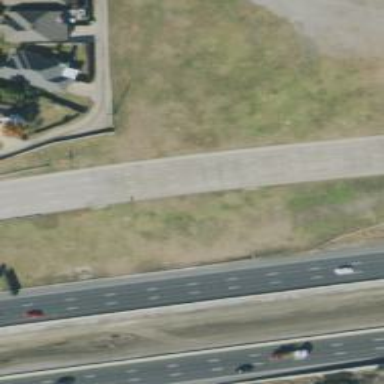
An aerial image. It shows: Secondary road with frontage road.